Question: I am learning scrapy and am trying to use middleware to send a processed jsp page to scrapy crawlspider. After I run 'scrapy crawl pccprofile2', no error or result returns. I suspect that the file structure is incorrect. I am probably missing something obvious. Any help would be greatly appreciated!
My file structure loos like this:

My middlewares.py selects a specific value from the dropdown menu of the target <URL> and returns the url response. It contains the following class:
'''
class JSMiddleware(object):
def process_request(self, request, spider):
driver = webdriver.PhantomJS()
driver.get('http://www.cppcc.gov.cn/CMS/icms/project1/cppcc/wylibary/wjWeiYuanList.jsp')
more_btn = WebDriverWait(driver, 20).until(
EC.visibility_of_element_located((By.ID, '_button_select'))
)
more_btn.click()
# select from the dropdown menu
driver.find_element_by_css_selector("select#tabJcwyxt_jiebie > option[value='teyaoxgrs']").click()
driver.find_element_by_css_selector("select#tabJcwyxt_jieci > option[value='d11jie']").click()
search2 = driver.find_element_by_class_name('input_a2')
search2.click()
time.sleep(5)
body = driver.page_source
print body
return HtmlResponse(driver.current_url, body=body, encoding='utf-8', request=request)
'''
The settings.py and the .py in the spiders folder both contains the following lines:
'''
SPIDER_MIDDLEWARES = {
'pccprofile2.middlewares.JSMiddleware': 543,
}
DOWNLOADER_MIDDLEWARES = {
'pccprofile2.middlewares.JSMiddleware': 543,
}
'''
Finally, my spider_pccprofile2.py looks like this. It clicks into each item of the result table and save the information inside each link. After that, it clicks "next page" and do the same thing.
'''
class ProfileSpider(CrawlSpider):
name = 'pccprofile2'
rules = [Rule(SgmlLinkExtractor(allow=(),restrict_xpaths=("//div[@class='table']")), callback='parse_item')]
def parse_item(self, response):
hxs = HtmlXPathSelector(response)
items = []
item = Ppcprofile2Item()
item ["name"] = hxs.select("//h1/text()").extract()
item ["title"] = hxs.select("//div[@id='contentbody']//tr//td//text()").extract()
items.append(item)
#click next page
while True:
next = response.findElement(By.linkText("Xia Yi Ye "))
try:
next.click()
except:
break
return(items)
'''
Please let me know if there is something obvious that I am missing. Thank you very much!
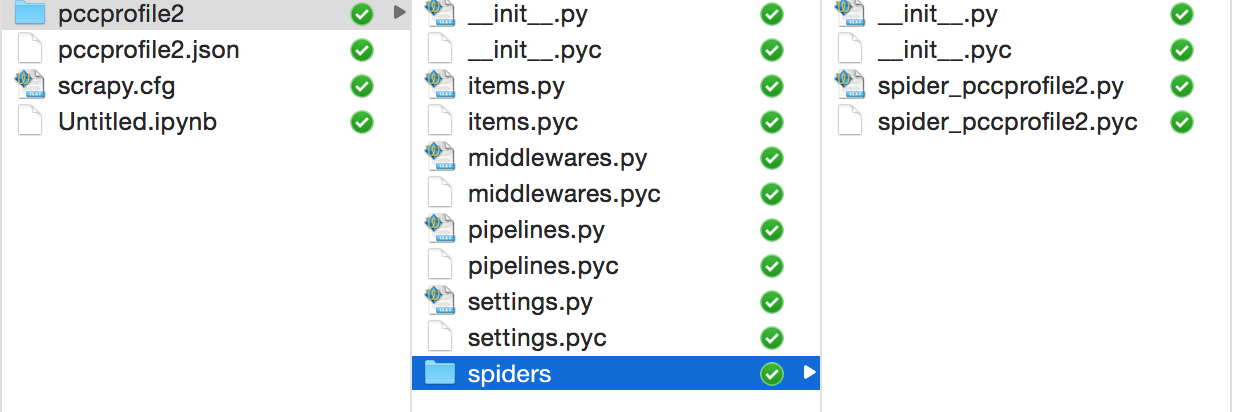
Answer: The structure of the file is correct. The spider ran and multiple instances of firefox with the query result opened. The information is not scraped, however. This indicates that the problem lies in the spider specification in passing the response url to the spider.